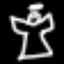
Label: angel